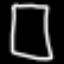
Label: square